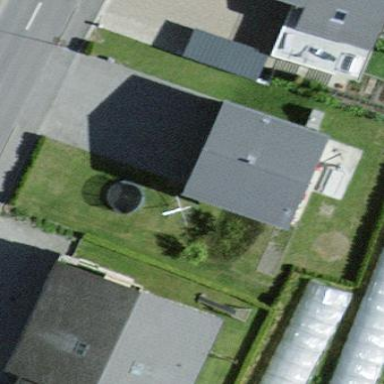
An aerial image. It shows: Simple house.